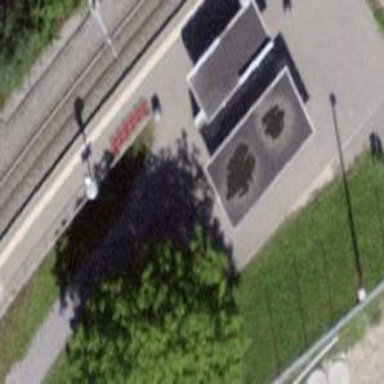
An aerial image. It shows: Railway halt station for public transport.